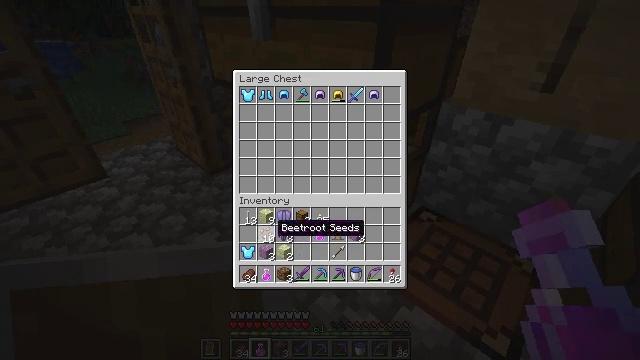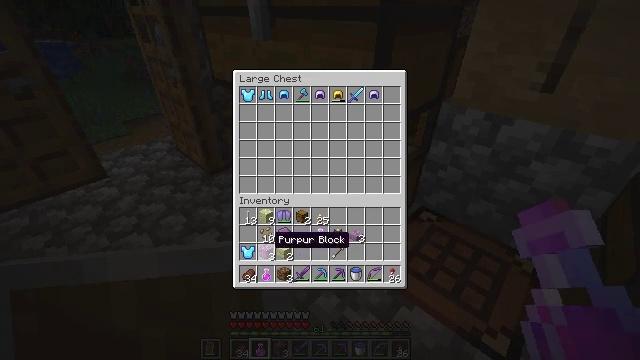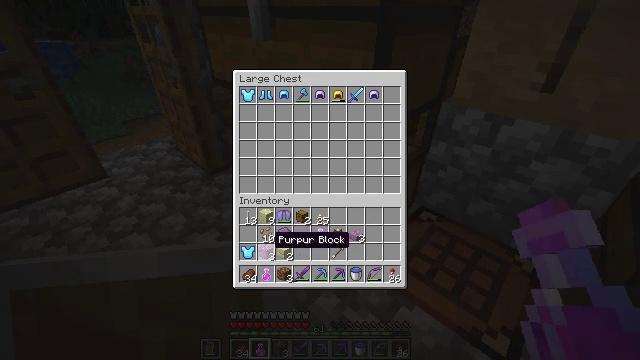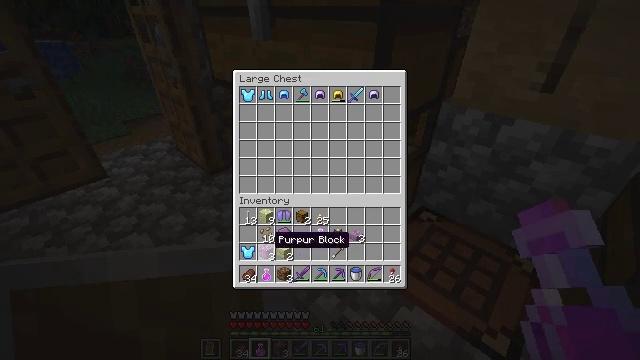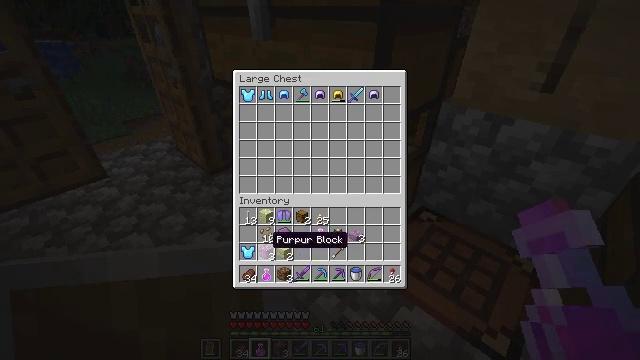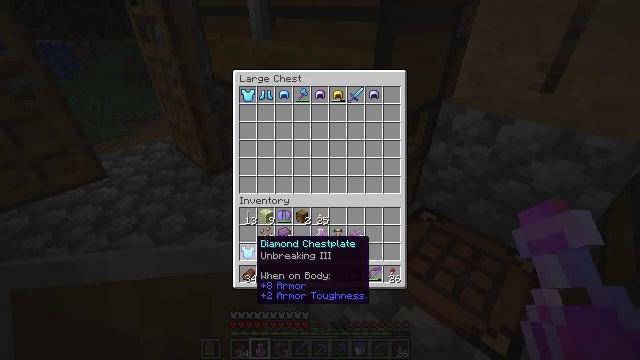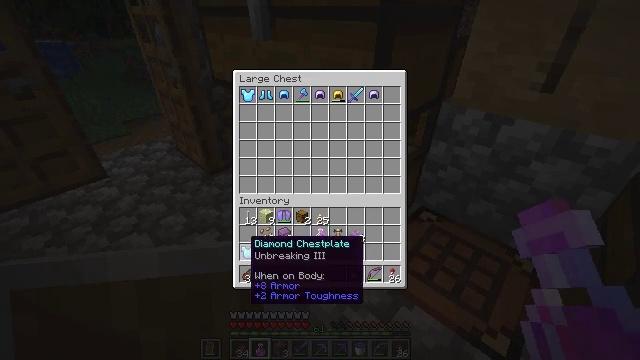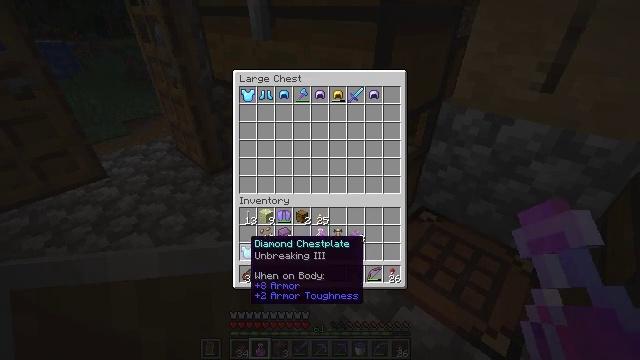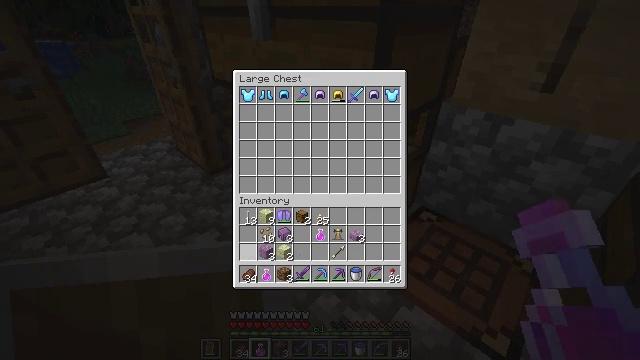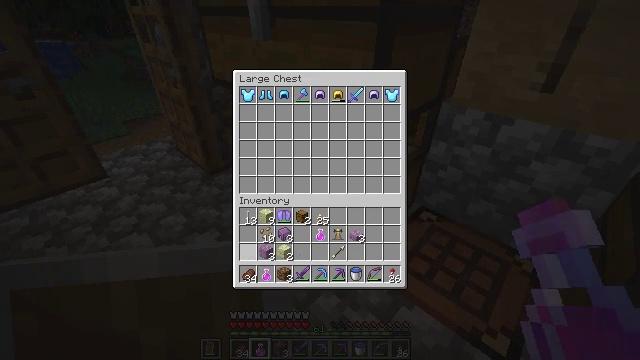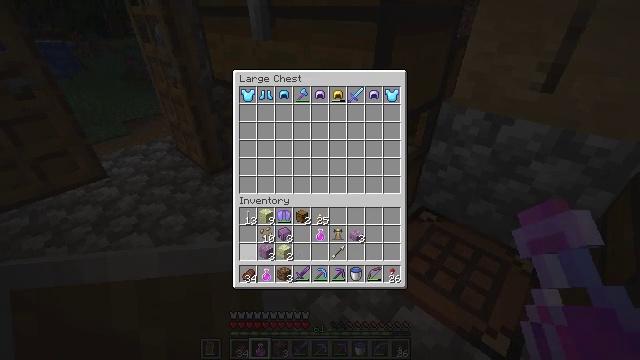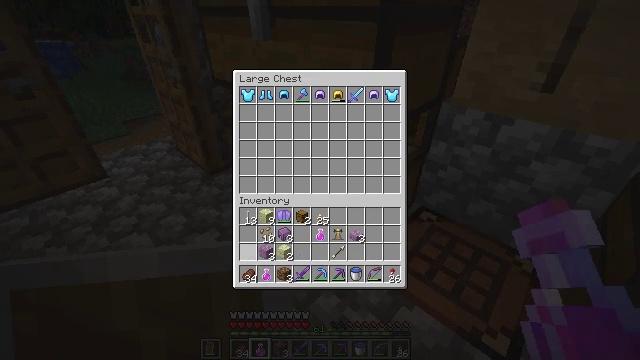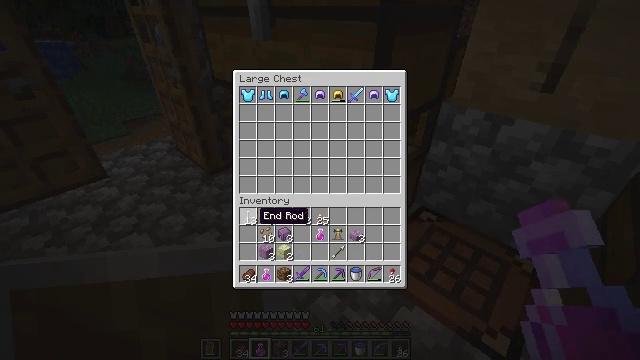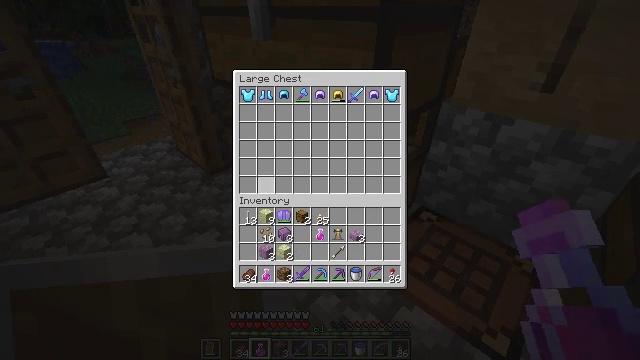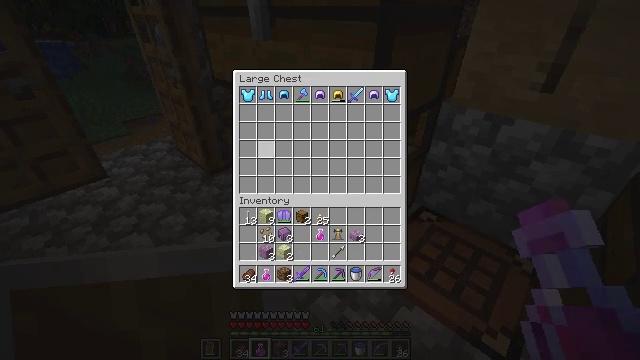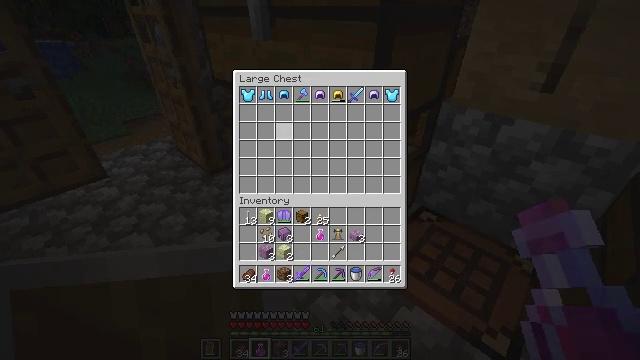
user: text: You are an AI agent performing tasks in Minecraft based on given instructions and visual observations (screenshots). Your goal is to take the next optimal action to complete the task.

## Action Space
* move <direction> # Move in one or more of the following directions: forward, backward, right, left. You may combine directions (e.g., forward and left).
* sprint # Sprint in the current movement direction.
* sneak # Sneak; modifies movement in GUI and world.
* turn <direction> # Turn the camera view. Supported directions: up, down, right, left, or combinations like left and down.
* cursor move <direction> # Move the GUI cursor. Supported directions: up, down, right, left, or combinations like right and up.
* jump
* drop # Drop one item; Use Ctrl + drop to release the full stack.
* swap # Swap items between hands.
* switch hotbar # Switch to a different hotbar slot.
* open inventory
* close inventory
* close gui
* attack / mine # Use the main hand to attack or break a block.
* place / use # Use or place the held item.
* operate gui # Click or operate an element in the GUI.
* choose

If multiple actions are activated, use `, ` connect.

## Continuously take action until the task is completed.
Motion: motion action
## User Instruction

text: Break the shulker box to collect it.
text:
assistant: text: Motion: sneak, turn down
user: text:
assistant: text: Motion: sneak
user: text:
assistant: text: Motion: sneak
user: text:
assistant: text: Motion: sneak
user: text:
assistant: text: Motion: sneak, turn left
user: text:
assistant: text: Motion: sneak
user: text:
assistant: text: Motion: sneak
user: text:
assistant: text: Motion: sneak, use / place
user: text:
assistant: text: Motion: sneak, use / place
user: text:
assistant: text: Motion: sneak, use / place
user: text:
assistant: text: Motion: sneak
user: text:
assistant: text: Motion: sneak, turn right and up
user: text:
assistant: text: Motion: sneak, turn right and up
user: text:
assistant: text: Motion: sneak, turn right and up
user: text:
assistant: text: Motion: sneak, turn right and up
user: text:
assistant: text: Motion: turn right and up
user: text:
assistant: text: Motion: no_op
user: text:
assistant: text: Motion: no_op
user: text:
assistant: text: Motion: no_op
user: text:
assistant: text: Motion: turn right and up
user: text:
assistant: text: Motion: no_op
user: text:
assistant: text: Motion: no_op
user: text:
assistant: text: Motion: no_op
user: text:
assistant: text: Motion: no_op
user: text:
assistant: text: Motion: no_op
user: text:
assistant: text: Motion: no_op
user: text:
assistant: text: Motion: no_op
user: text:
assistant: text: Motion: attack / mine
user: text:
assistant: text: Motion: attack / mine
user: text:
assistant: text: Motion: attack / mine